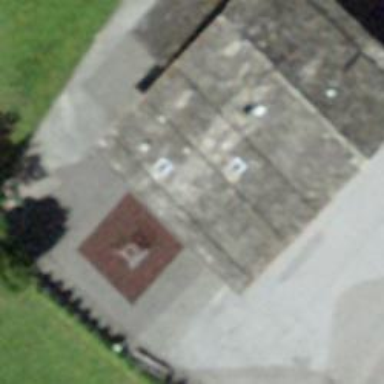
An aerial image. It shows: Public school building.